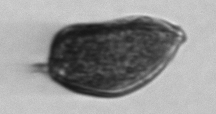
Label: Prorocentrum_micans